Aerial crown-view tile of a tropical tree (Barro Colorado Island, Panama), acquired 20250124:
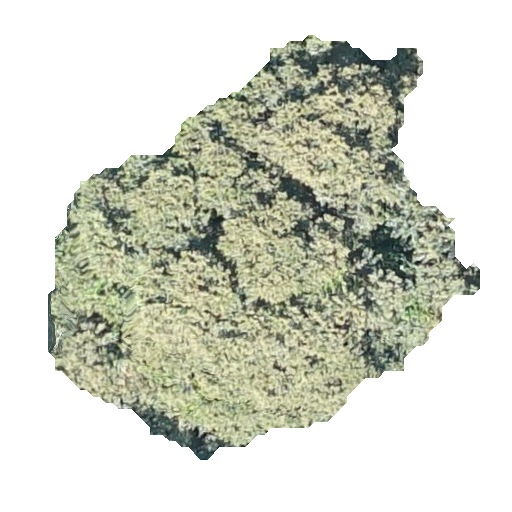
Species: Luehea seemannii
GBIF accepted scientific name: Luehea seemannii
Crown area: 171.436 m²